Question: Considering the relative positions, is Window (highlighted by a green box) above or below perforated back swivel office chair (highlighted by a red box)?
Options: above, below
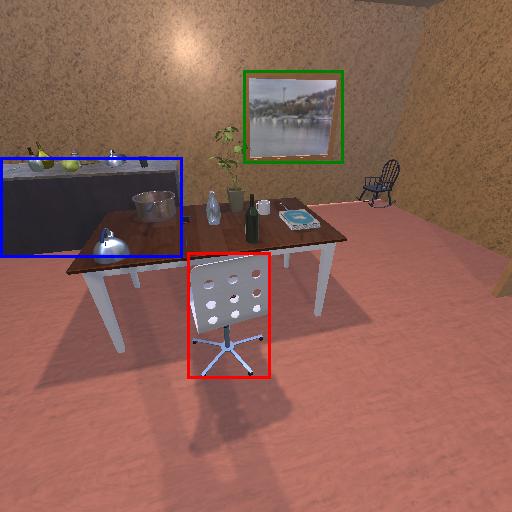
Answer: above